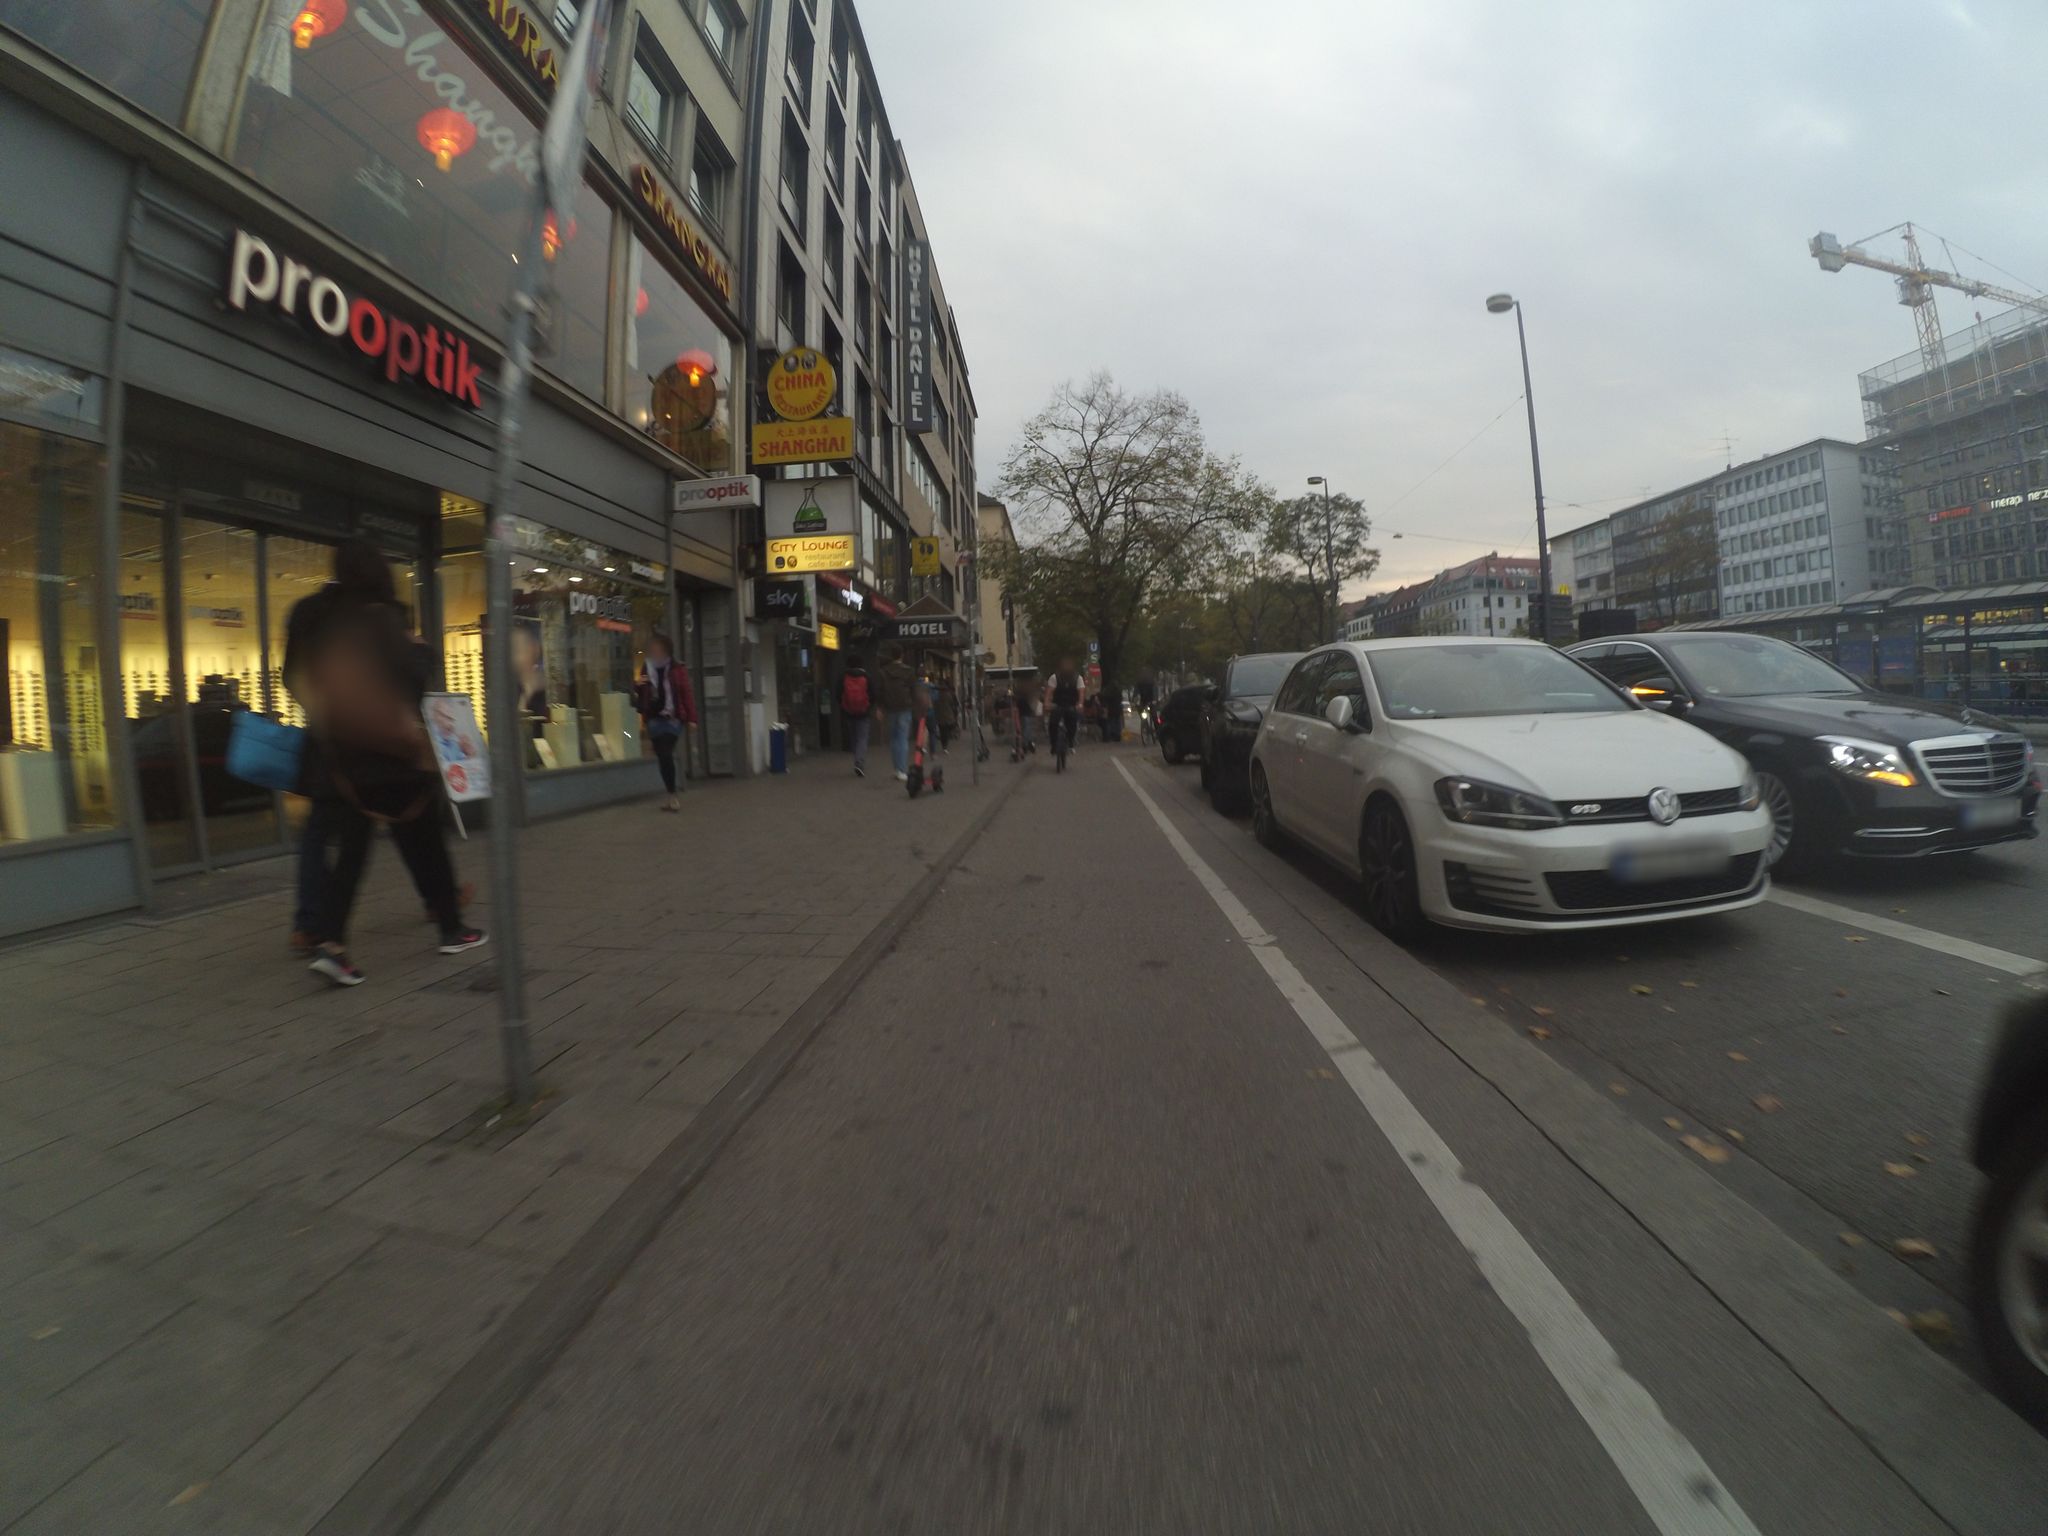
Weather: cloudy
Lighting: day
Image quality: good
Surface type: walking surface
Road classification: path
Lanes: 4
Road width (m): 1.60
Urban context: urban centre
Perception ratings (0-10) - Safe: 2.49, Lively: 7.85, Beautiful: 8.66, Boring: 0.82, Depressing: 6.87, Wealthy: 6.5